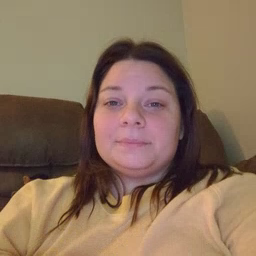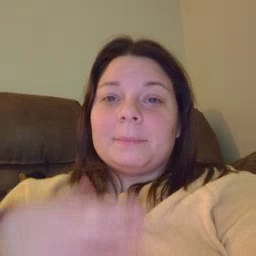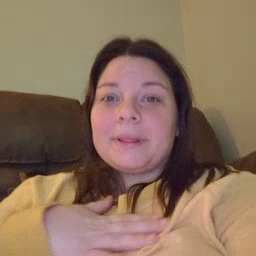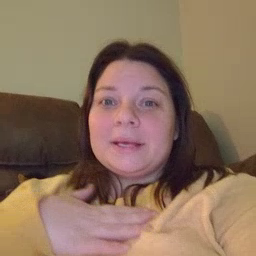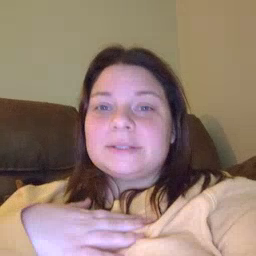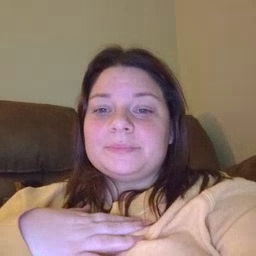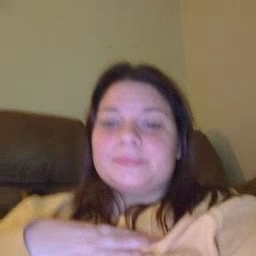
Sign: please